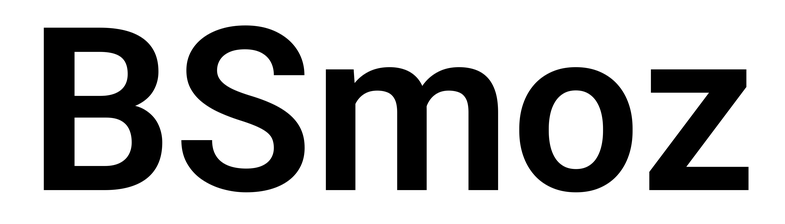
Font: Roboto_SemiBold